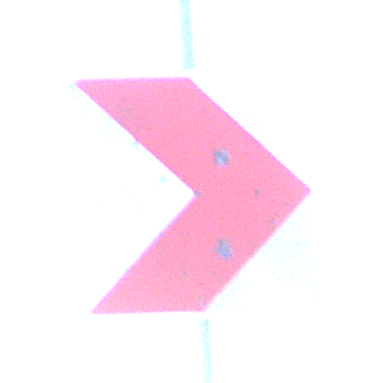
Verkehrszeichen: RichtungstafelnInKurvenKleinLinks
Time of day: SunriseSunset
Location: Outdoor (Nature)
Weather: Clear
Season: NotSpecified
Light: Natural